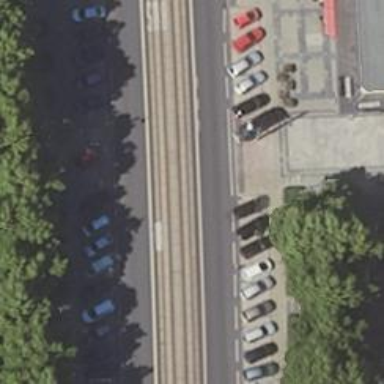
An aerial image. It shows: Tram railway with contact lines for electrification.